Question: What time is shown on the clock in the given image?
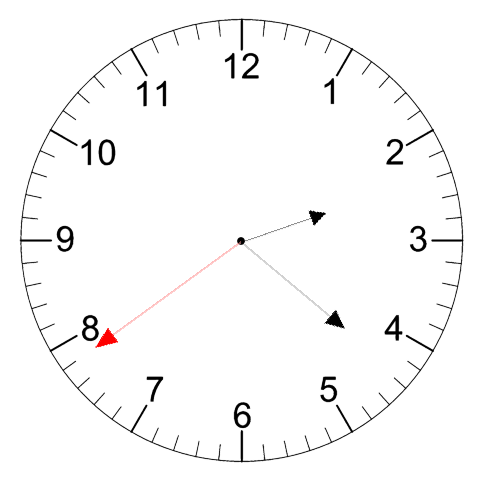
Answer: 02:21:39